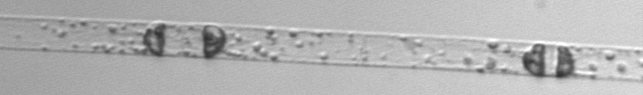
Label: Dactyliosolen_blavyanus